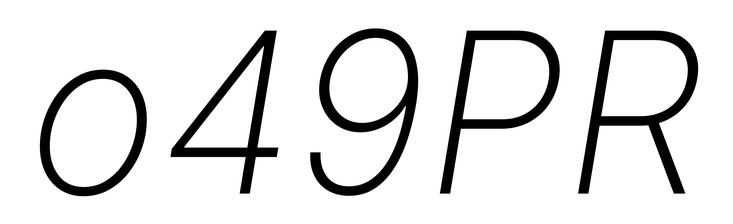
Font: Inter-Italic_ExtraLight_Italic